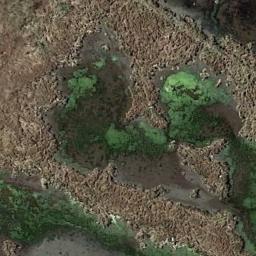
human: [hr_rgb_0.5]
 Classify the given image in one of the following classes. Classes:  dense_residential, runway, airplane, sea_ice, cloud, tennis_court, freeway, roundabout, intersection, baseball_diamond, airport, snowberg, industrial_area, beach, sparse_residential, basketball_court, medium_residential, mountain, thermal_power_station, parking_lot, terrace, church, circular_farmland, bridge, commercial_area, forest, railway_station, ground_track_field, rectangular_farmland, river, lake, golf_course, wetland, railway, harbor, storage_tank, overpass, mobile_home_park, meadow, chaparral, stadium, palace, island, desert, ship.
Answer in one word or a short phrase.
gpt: wetland